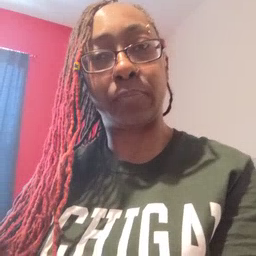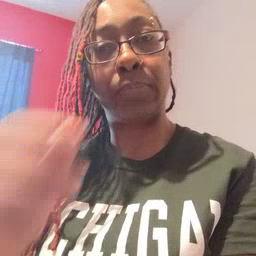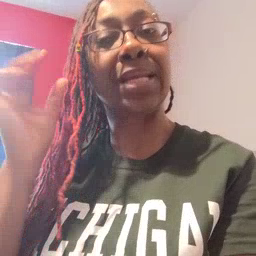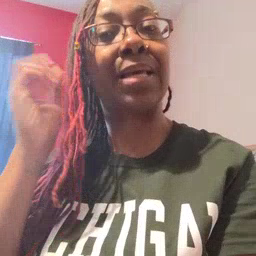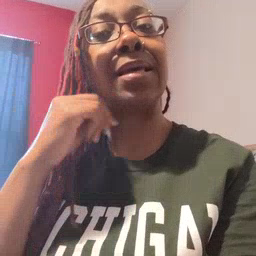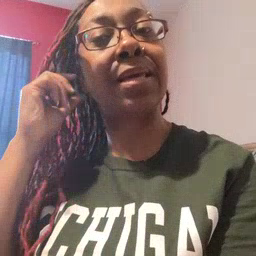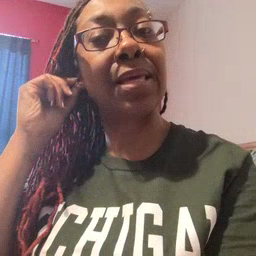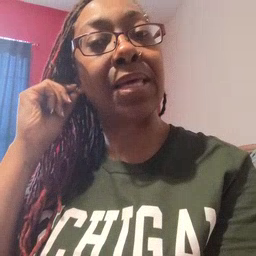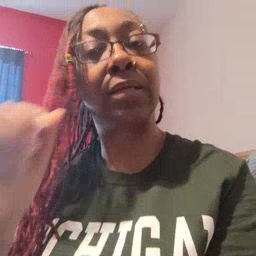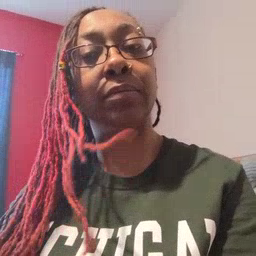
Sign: ear